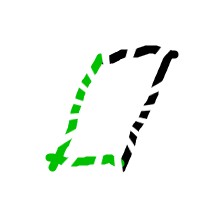
Shape: parallelogram